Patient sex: F
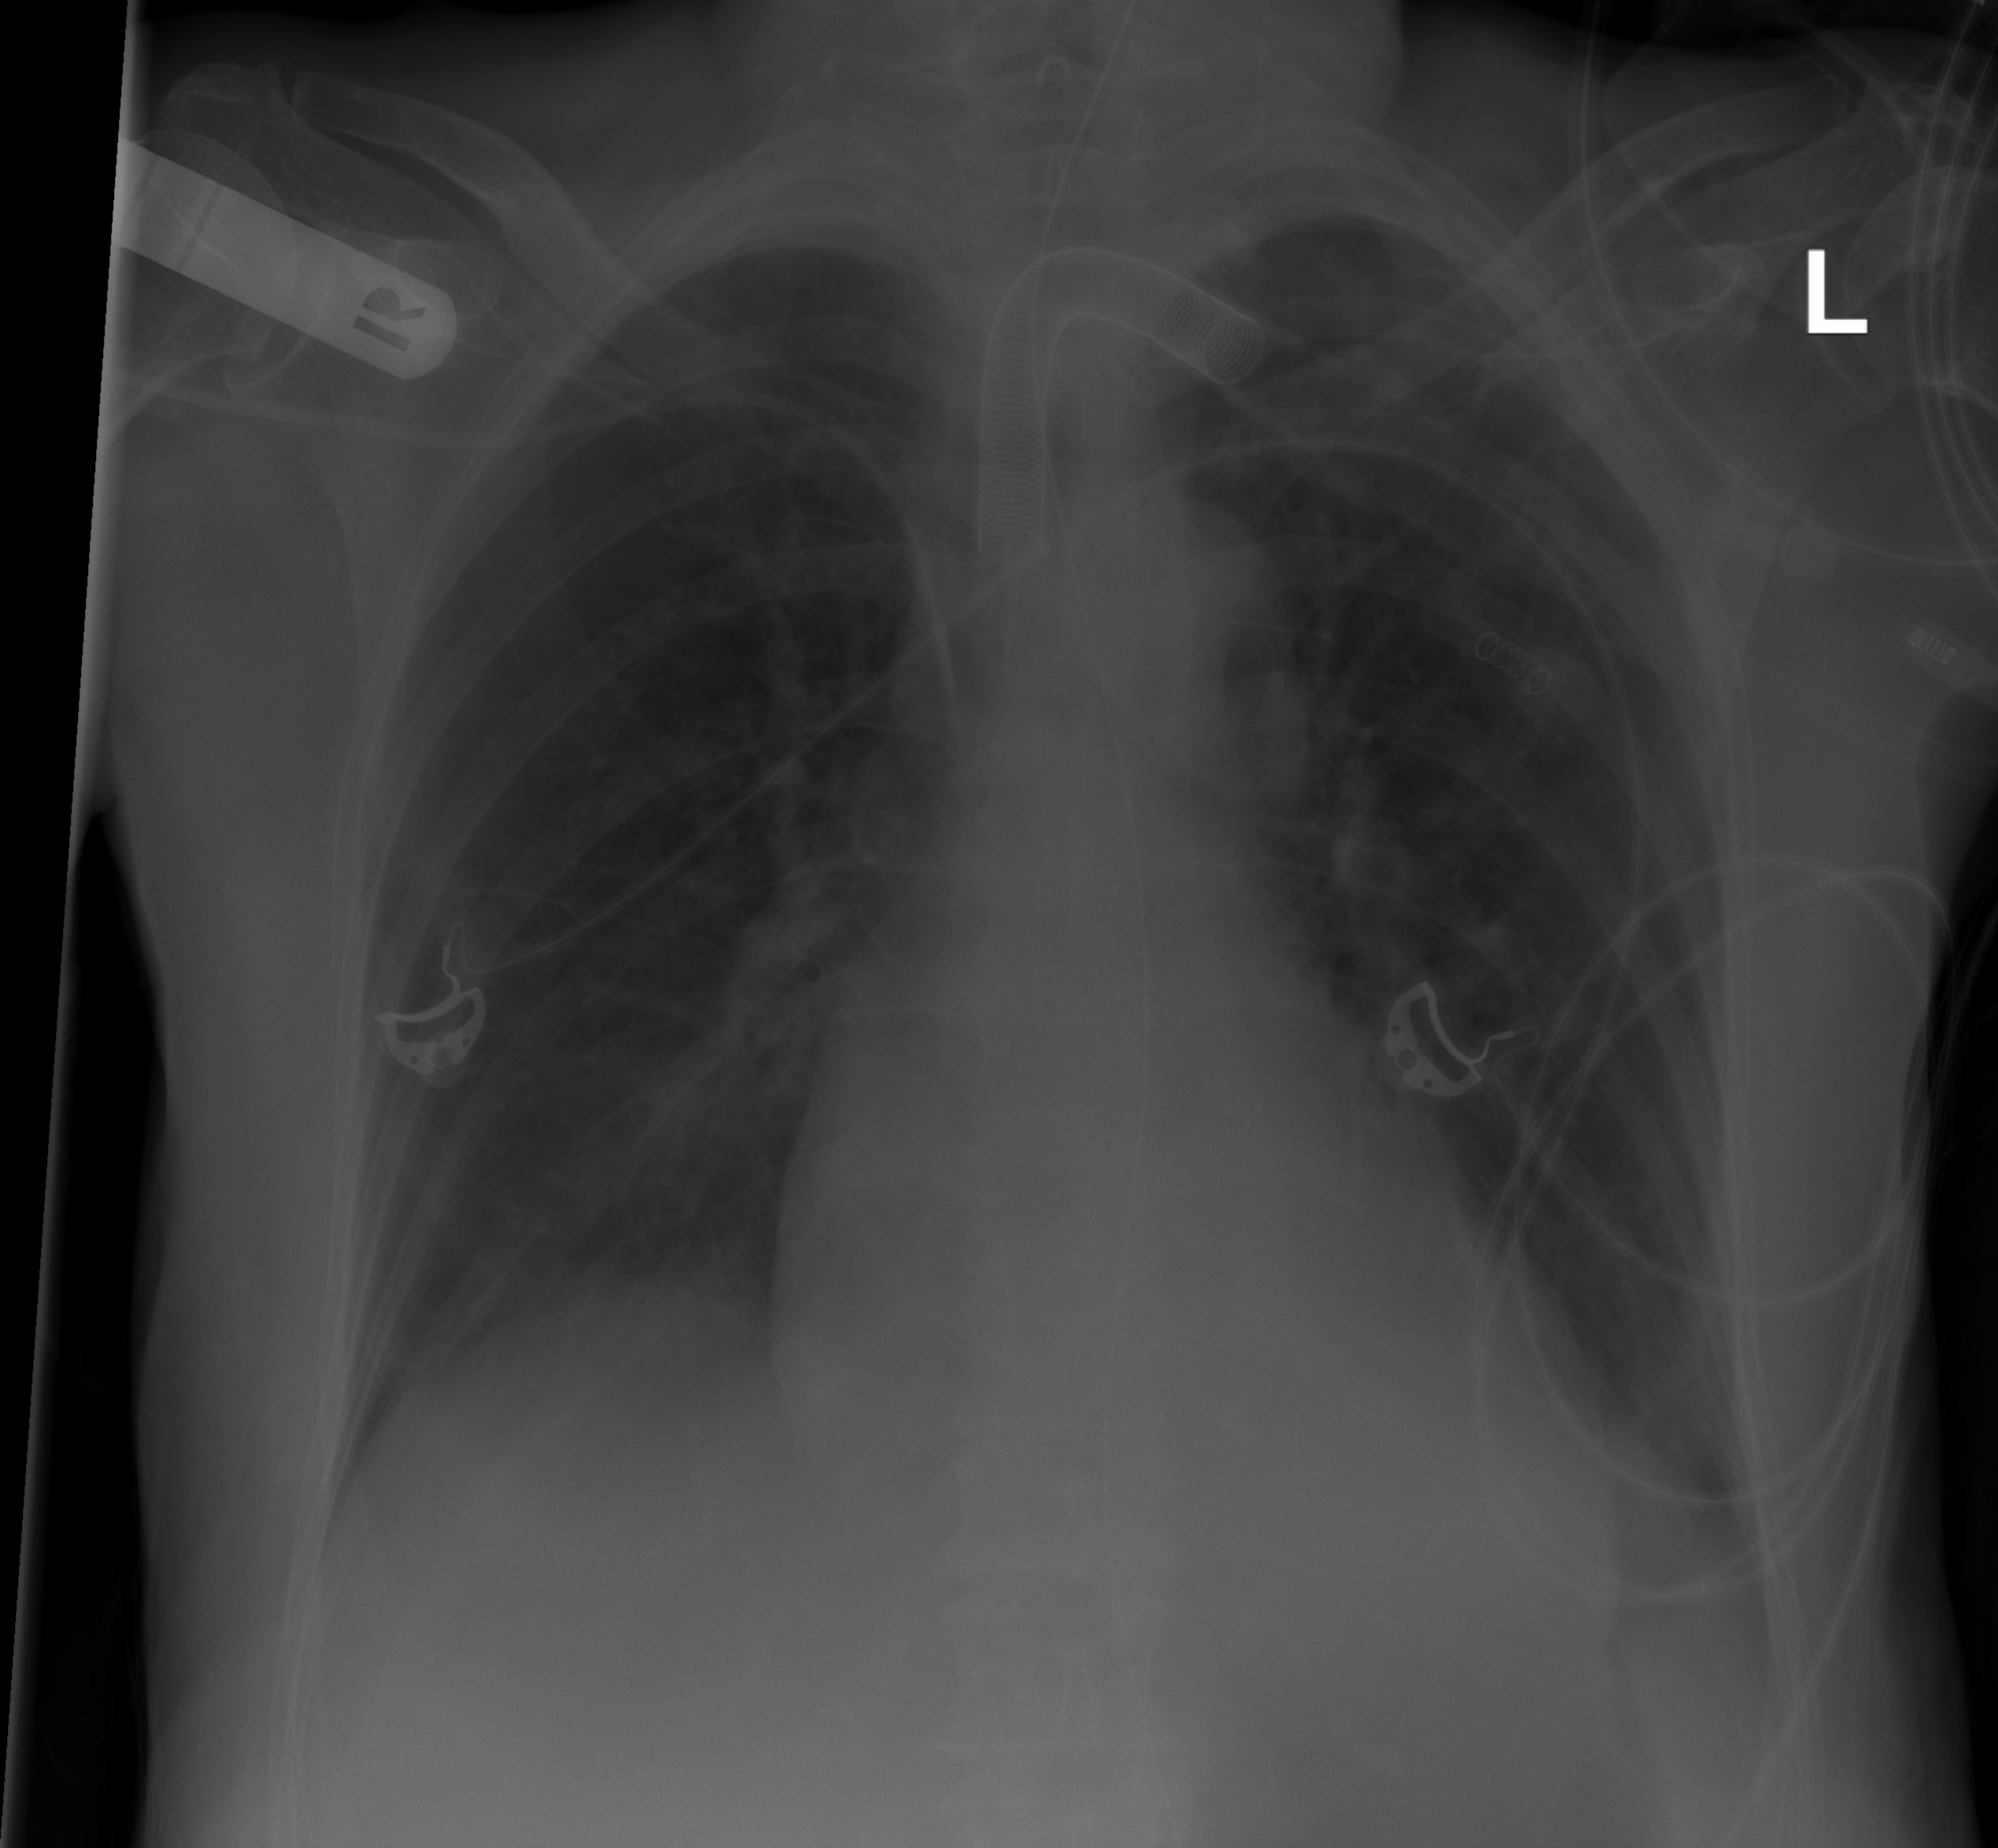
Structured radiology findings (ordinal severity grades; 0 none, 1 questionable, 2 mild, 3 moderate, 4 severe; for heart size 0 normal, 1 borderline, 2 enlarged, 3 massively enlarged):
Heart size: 0
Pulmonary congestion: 0
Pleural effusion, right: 2
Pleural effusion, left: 2
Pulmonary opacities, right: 2
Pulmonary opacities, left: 0
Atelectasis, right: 2
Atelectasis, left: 2